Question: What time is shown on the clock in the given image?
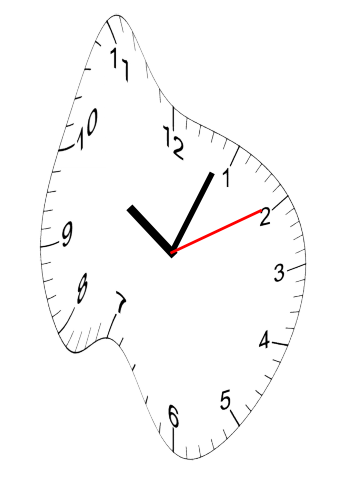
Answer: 10:04:10